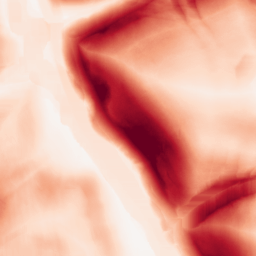
Category: morphological
Decomposition family: morphological_square
Decomposition parameters: operation: gradient
size: 20
Upsampling method: bicubic
Upsampling parameters: scale: 2
Upsampling scale: 2